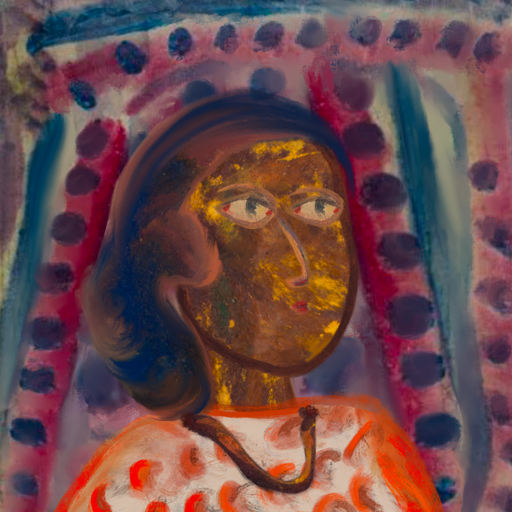
Background: HillGirl, Head And Neck Side: Comrade, Face Side: GypsyMother, Bust: Rupkatha, Hair Side: Mother_And_Son_Son, Head Accessory: Blank, Second Necklace: Comrade, Necklace: Blank, Baby: Blank